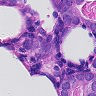
Metastatic tissue present: yes